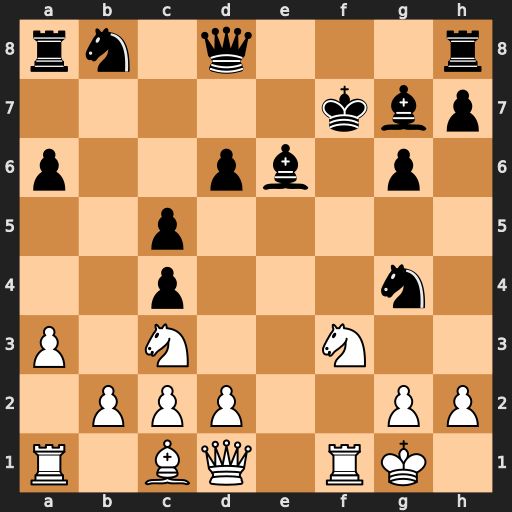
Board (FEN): rn1q3r/5kbp/p2pb1p1/2p5/2p3n1/P1N2N2/1PPP2PP/R1BQ1RK1
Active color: w
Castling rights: -
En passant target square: -
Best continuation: Ng5+ Kg8 Nxe6 Qh4 h3